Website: bh-photo
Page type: store-pickup
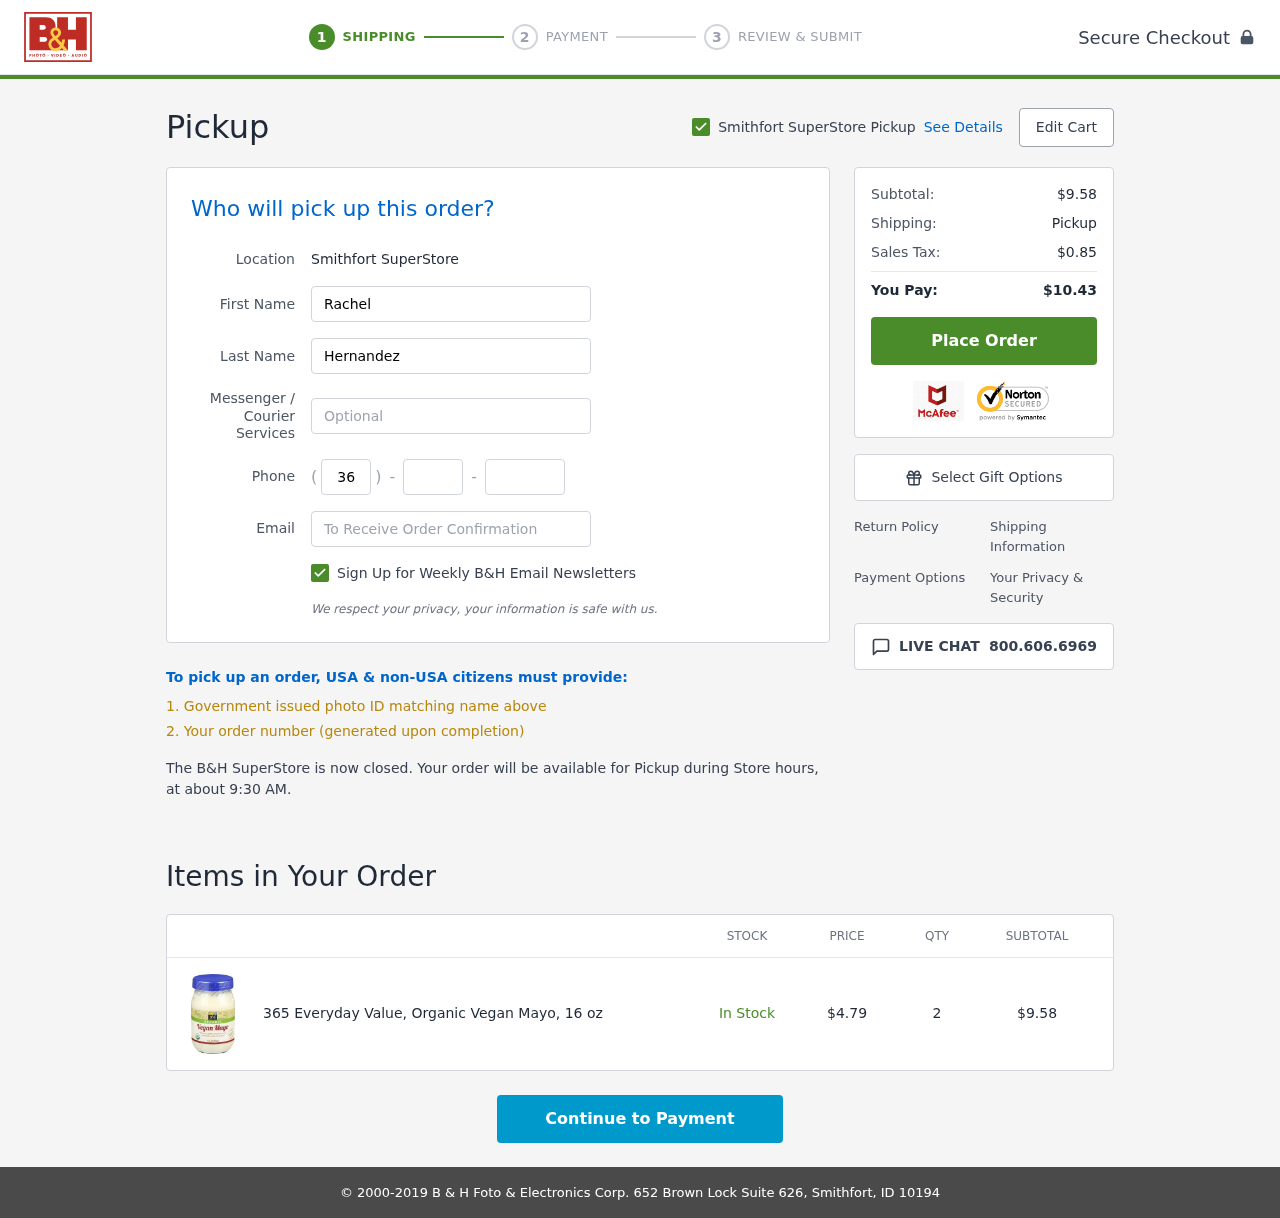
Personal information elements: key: PII_EMAIL
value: rachel_hernandez@yahoo.com
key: PII_FIRSTNAME
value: Rachel
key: PII_LASTNAME
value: Hernandez
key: PII_LOCATION1_CITY
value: Smithfort SuperStore Pickup
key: PII_LOCATION1_CITY
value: Smithfort SuperStore
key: PII_PHONE_AREA
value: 361
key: PII_PHONE_PREFIX
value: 720
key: PII_PHONE_SUFFIX
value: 2382
Product elements: key: PRODUCT1_NAME
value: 365 Everyday Value, Organic Vegan Mayo, 16 oz
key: PRODUCT1_PRICE
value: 4.79
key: PRODUCT1_QUANTITY
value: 2
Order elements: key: ORDER_SUBTOTAL
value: $9.58
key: ORDER_TAX
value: $0.85
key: ORDER_TOTAL
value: $10.43